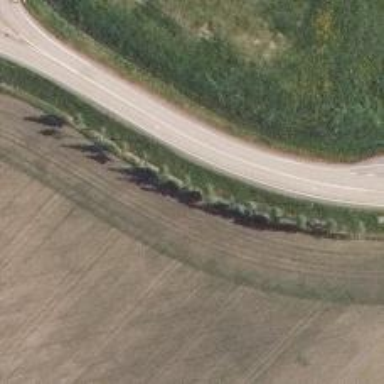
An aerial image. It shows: Track road.